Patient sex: M
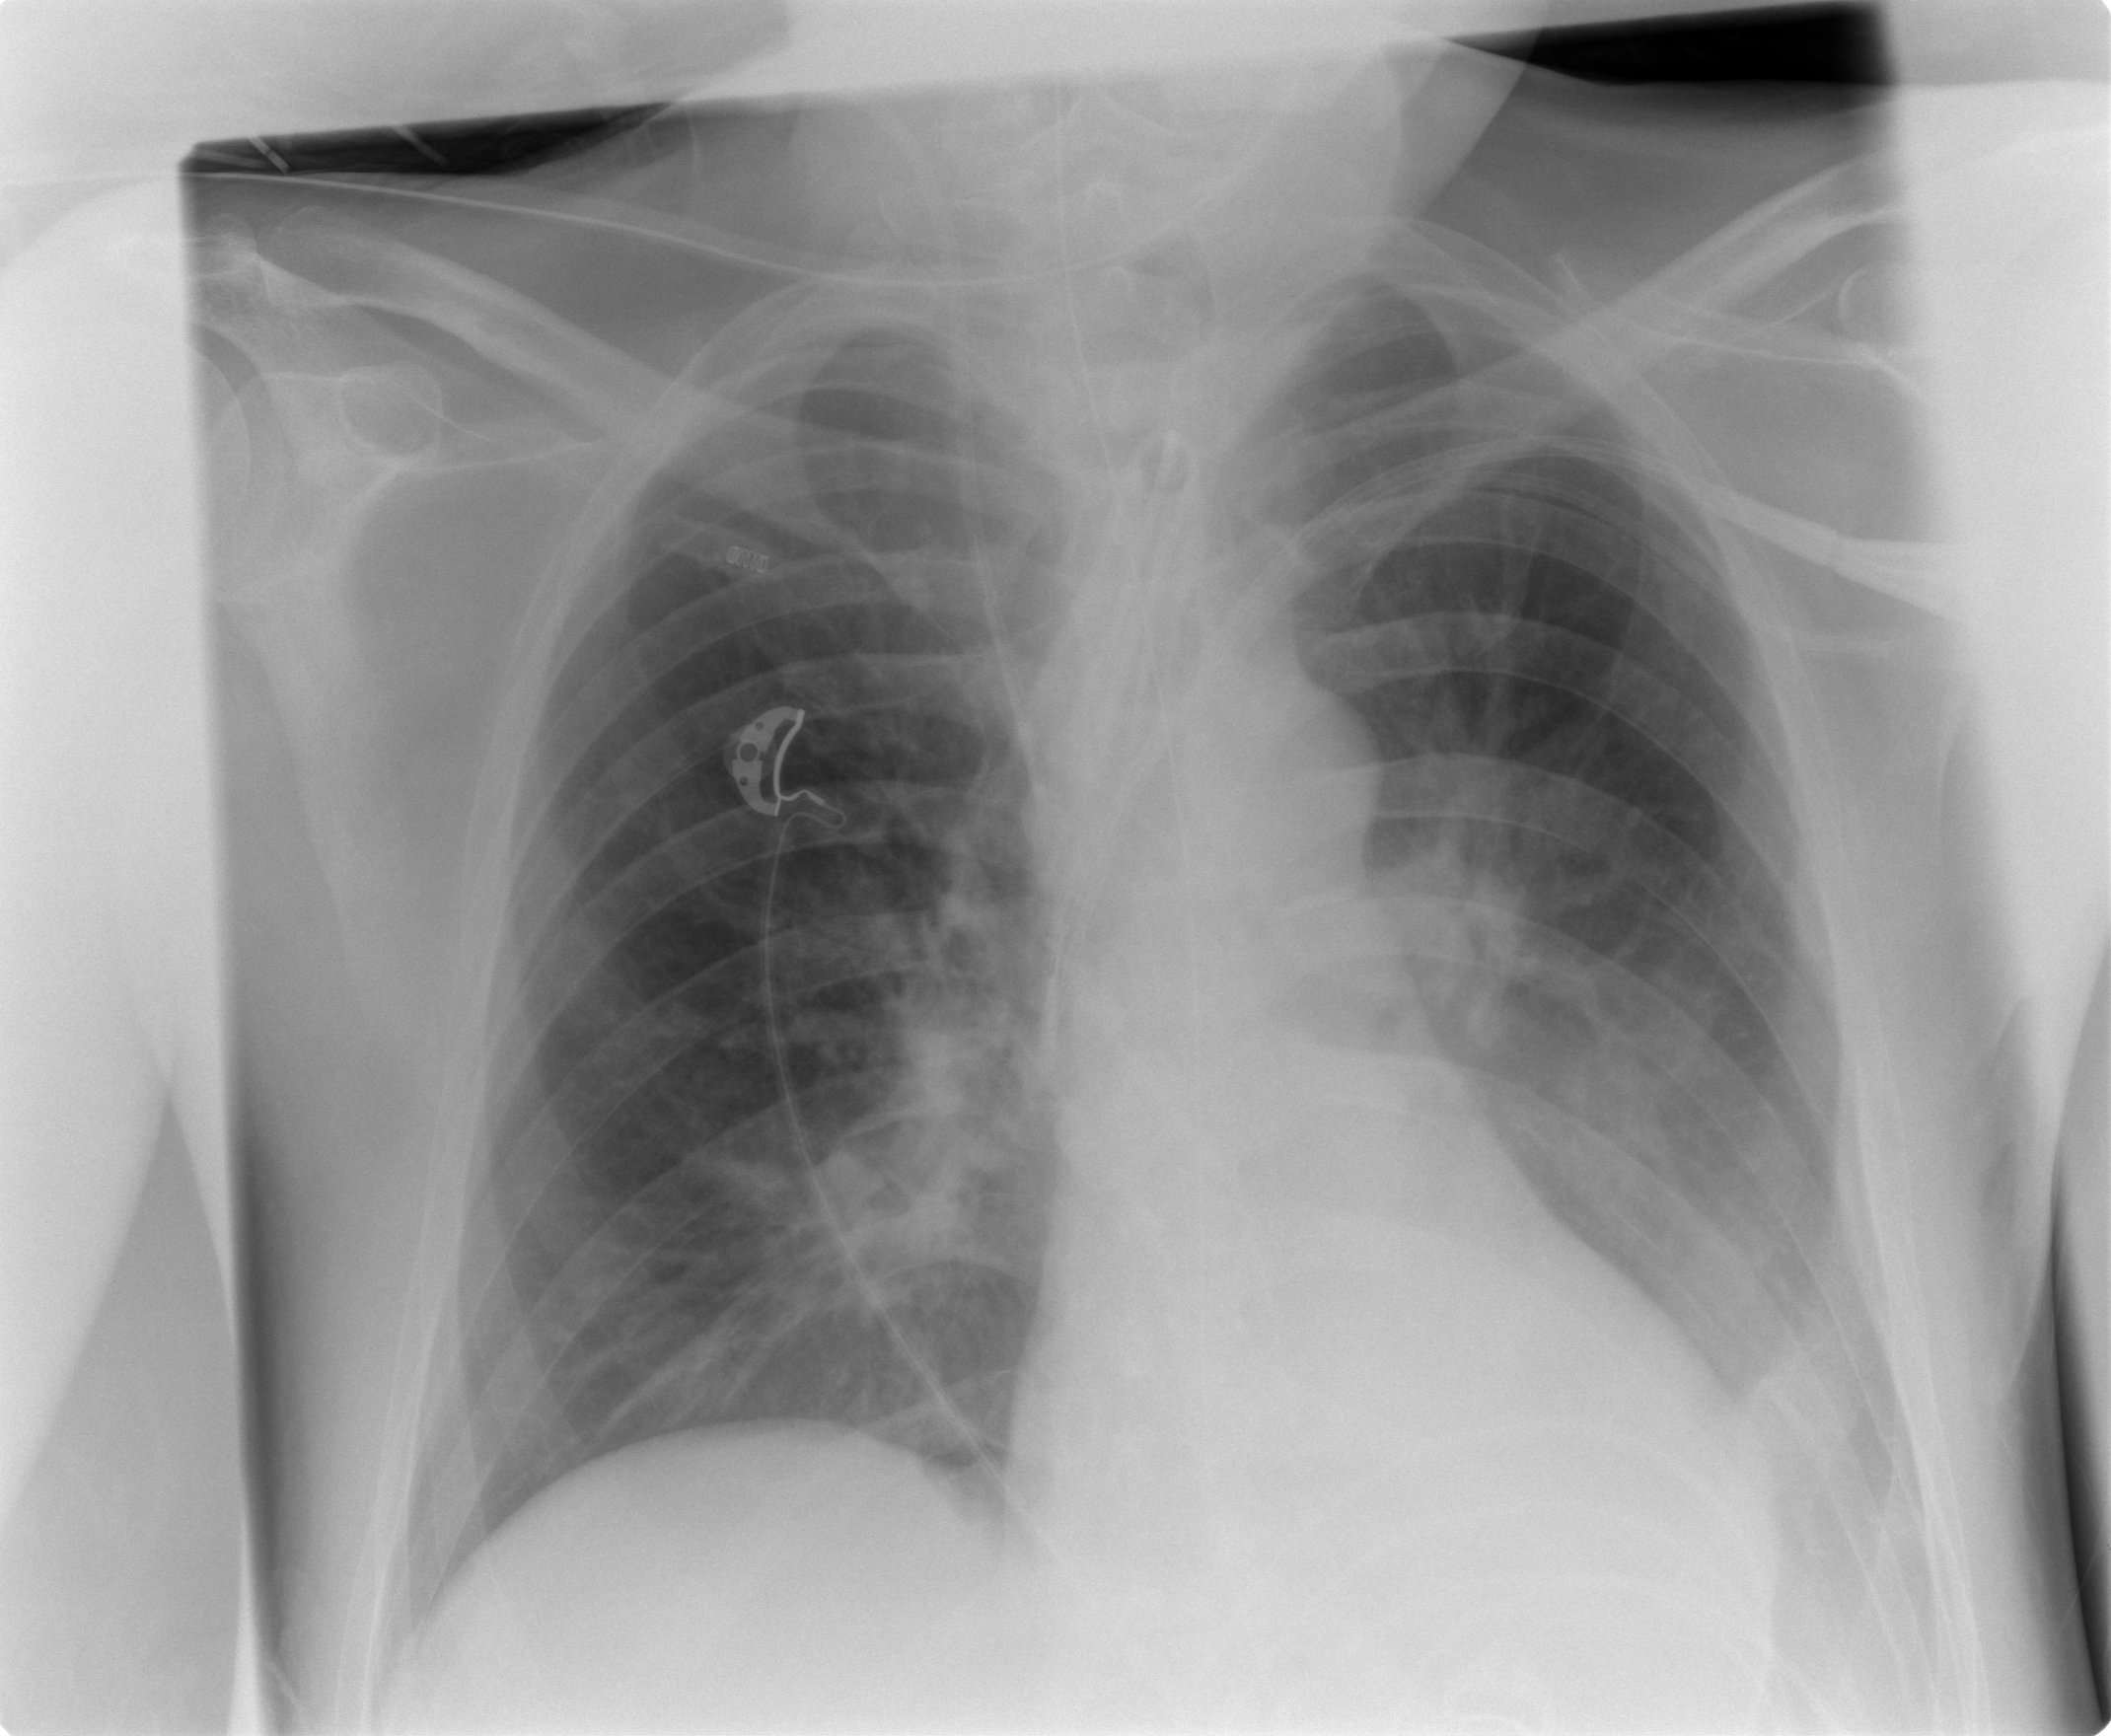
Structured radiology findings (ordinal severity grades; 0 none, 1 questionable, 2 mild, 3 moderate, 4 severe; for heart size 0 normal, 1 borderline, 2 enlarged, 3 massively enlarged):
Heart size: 0
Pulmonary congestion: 0
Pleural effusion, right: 0
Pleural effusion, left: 2
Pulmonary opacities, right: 1
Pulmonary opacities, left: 0
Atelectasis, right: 0
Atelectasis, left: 2